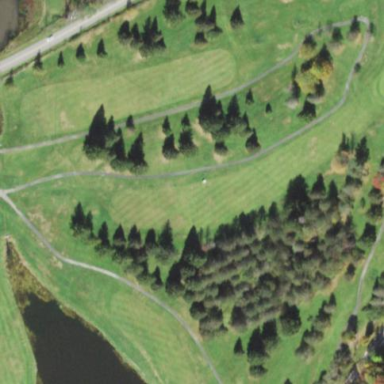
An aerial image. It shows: Golf fairway surrounded by grass.